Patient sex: F
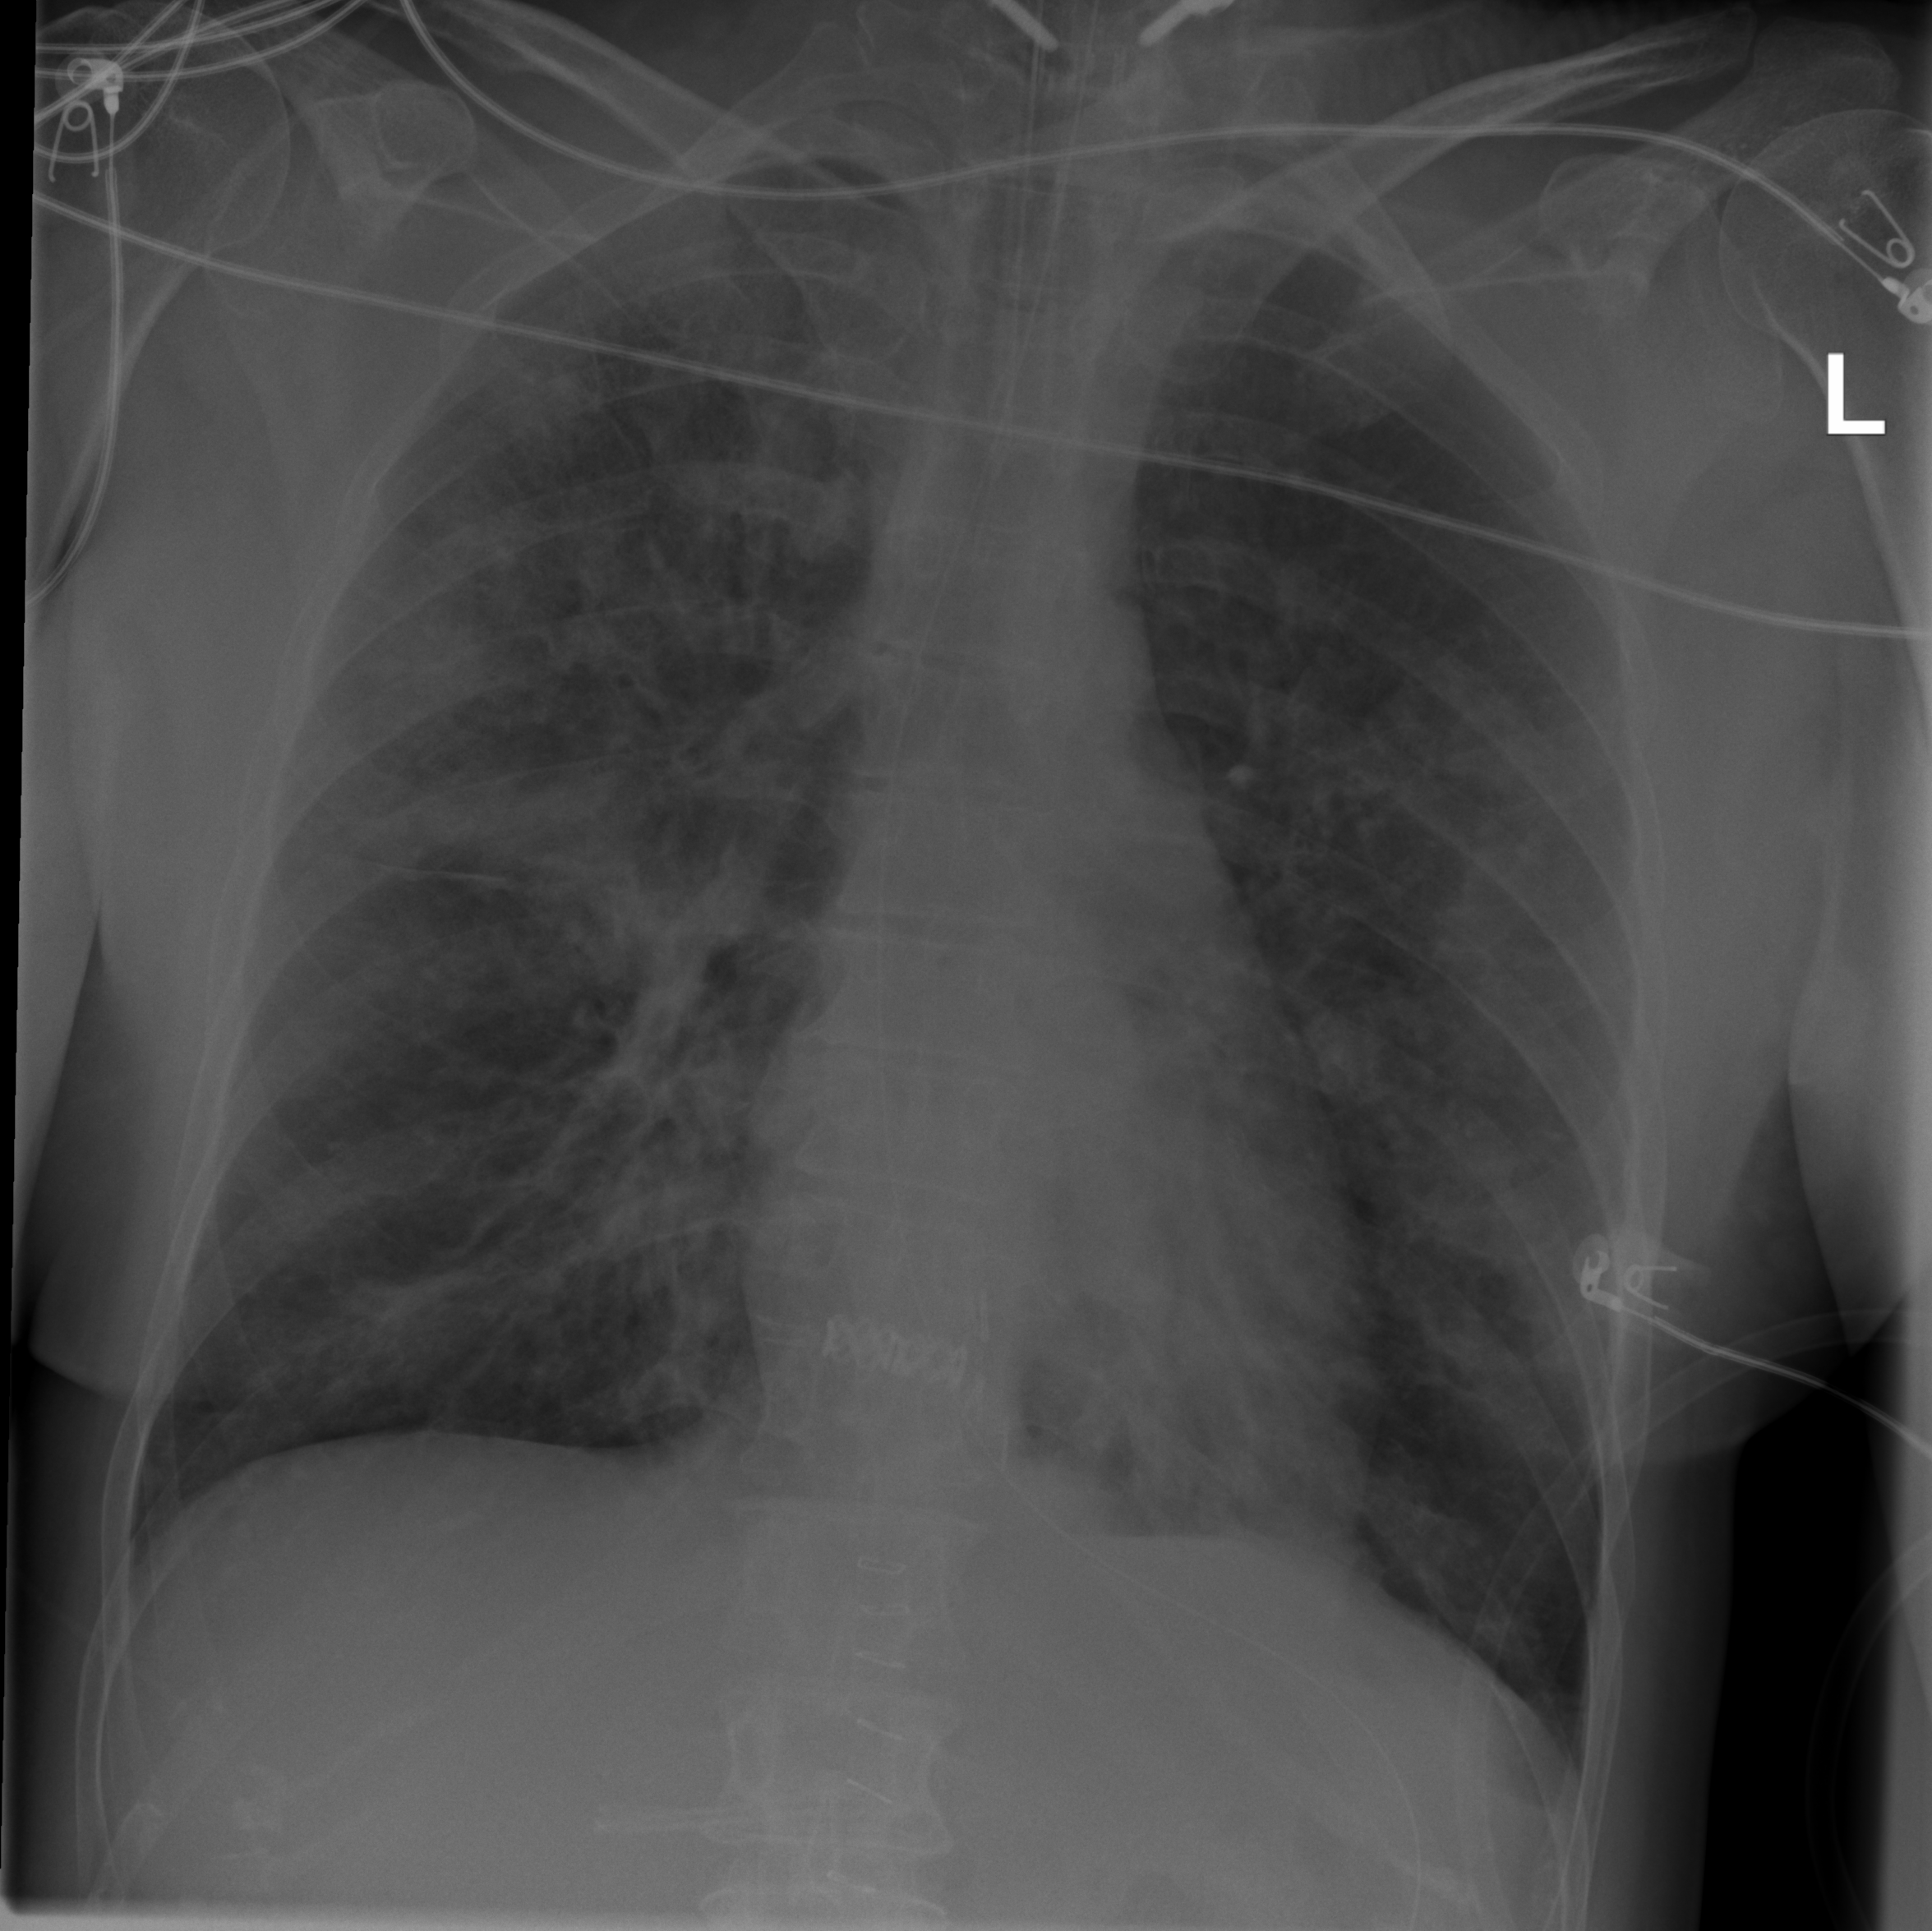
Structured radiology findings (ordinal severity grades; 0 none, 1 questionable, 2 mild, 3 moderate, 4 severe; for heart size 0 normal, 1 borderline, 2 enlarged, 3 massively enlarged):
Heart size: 0
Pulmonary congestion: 0
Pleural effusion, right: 0
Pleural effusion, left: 0
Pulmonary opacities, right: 2
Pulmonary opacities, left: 2
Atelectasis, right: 3
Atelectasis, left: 3